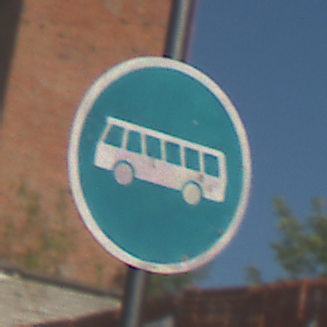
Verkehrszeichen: Busssonderstreifen
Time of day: MorningAfternoon
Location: Outdoor (Nature)
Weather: Clear
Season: Summer
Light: Natural